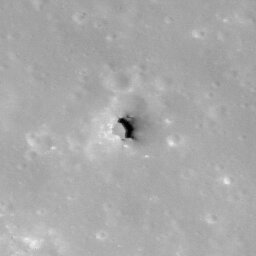
Pit: Copernicus 1
Host crater: Copernicus
Host type: impact_melt
Lunar coordinates: latitude 9.928, longitude 340.746